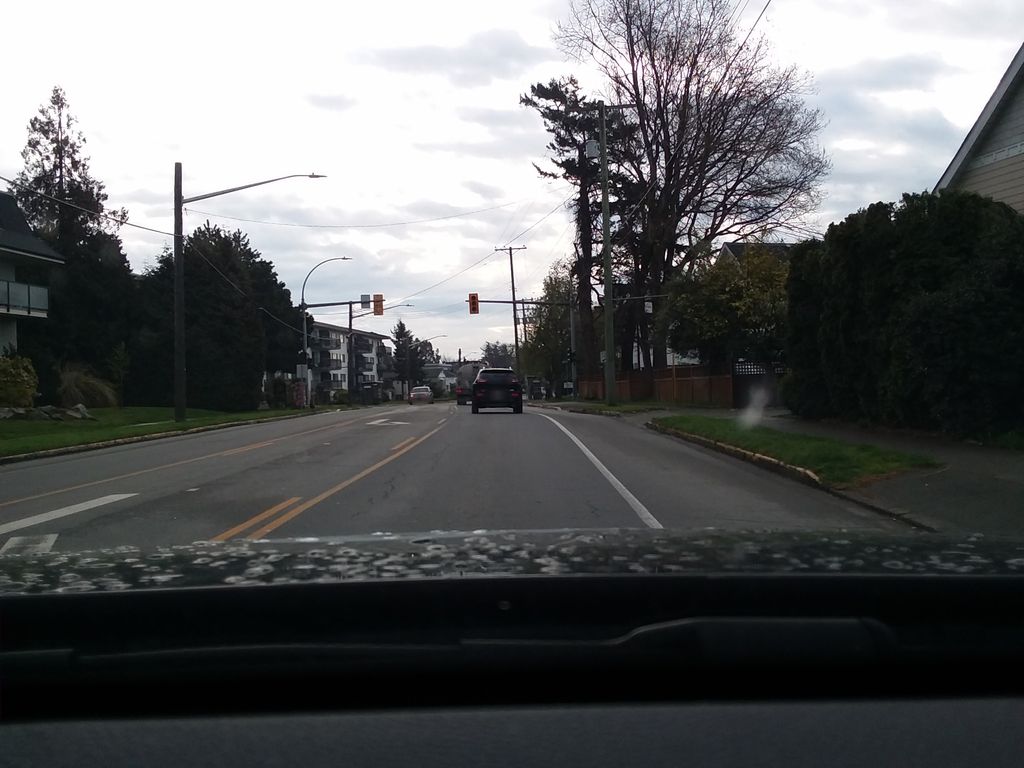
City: victoria